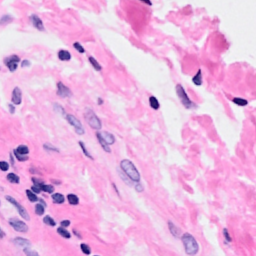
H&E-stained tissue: Breast